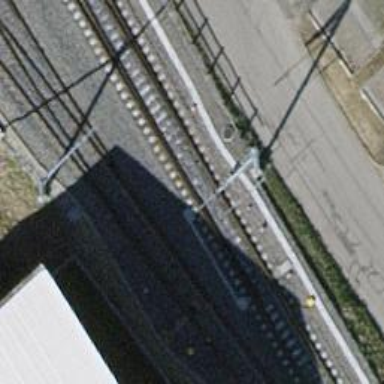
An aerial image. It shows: Railway switch.